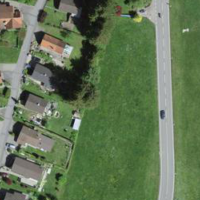
EUNIS habitat code: 24
Species observed at this site:
Circaea lutetiana
Sorbus aucuparia
Lapsana communis
Geranium robertianum
Campanula trachelium
Cirsium palustre
Neottia ovata
Aegopodium podagraria
Filipendula ulmaria